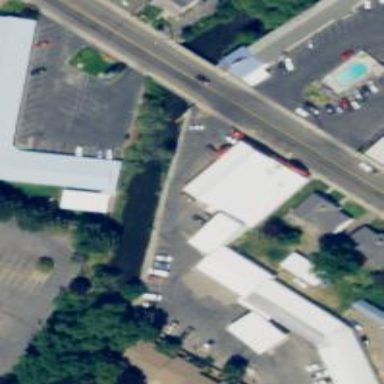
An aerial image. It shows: Building housing tires shop.